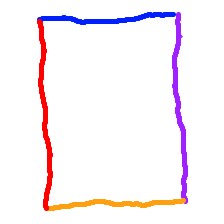
Shape: rectangle